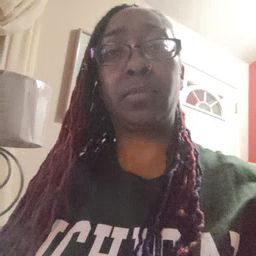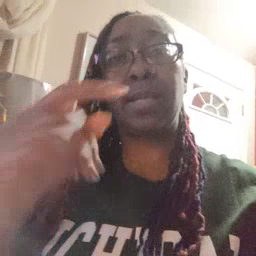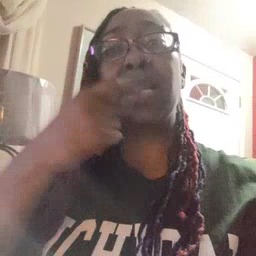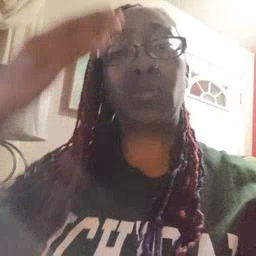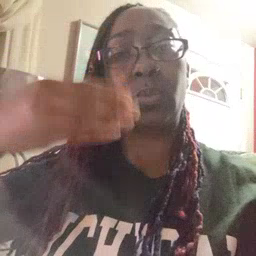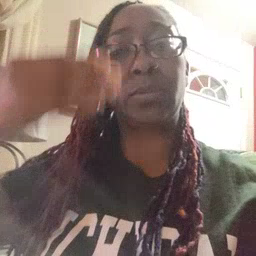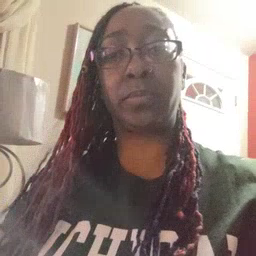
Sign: glasswindow